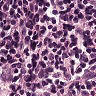
Metastatic tissue present: no